Question: I have 3 models/tables as described
'holding'
An individual financial holding for a portfolio at a point in time. The fields here are 'id', 'date', 'sedol_id', 'value'
---
'sedol'
A table with sedol-specific data.
---
'asset'
More general data about an asset. Several sedols can refer to the same asset, but a sedol only refers to one asset.
Here is an overview of the linking:

I'm struggling to associate the models in the Cake. Which model 'hasOne', 'hasMany' or 'belongsTo' the other. I have tried many combinations but either get a memory exhausted error (infinate loop?) or an SQL error where the joining is not done correctly.
Here's an example in case my question isn't clear.
Let's say there's a 'holding' records which is shares in Vodafone PLC. this might appear in the holdings table like
'''
id | sedol | date | value
---------------------------------------
123456 | 16GWD5 | 2013-09-15 | 15456.25
'''
Now this holding's sedol refers to the Sedol table which has share-specific info. Among this info in the SEDOL table is an ips_asset_id which refers to the company itself. E.g. Vodafone may have several different classes of shares (represented by sedols) but the fundementals of the company equity would be in the ips_assets table.
---
EDIT: OK I think I have solved the joins but when I query the database to find all the sedols it tries to retreive every holding, when all I want to do is get the data from the holdings table. Any ideas?
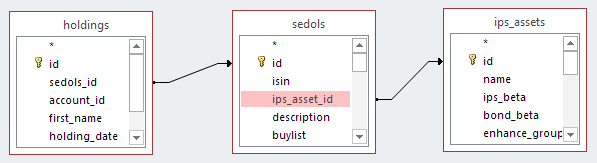
Answer: In your example:
- 'Holding belongsTo Sedol'- 'Sedol belongsTo IpsAsset'
However, I don't know enough about your models to know whether the relationships the other way are would be a 'hasOne' or 'hasMany'.